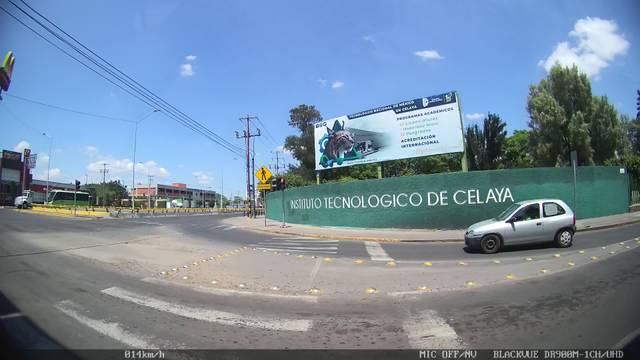
Region: Mexico
Coordinates: 20.536, -100.819